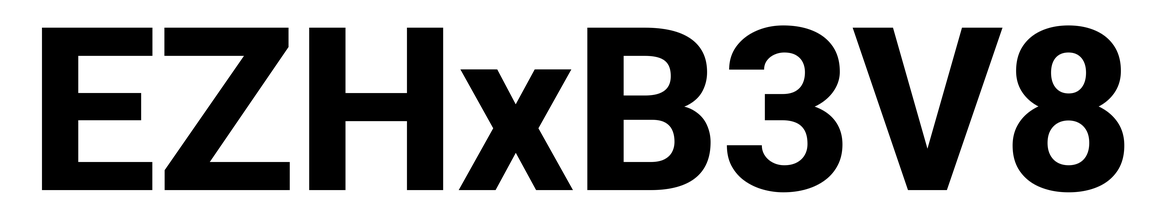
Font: Roboto_ExtraBold